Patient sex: F
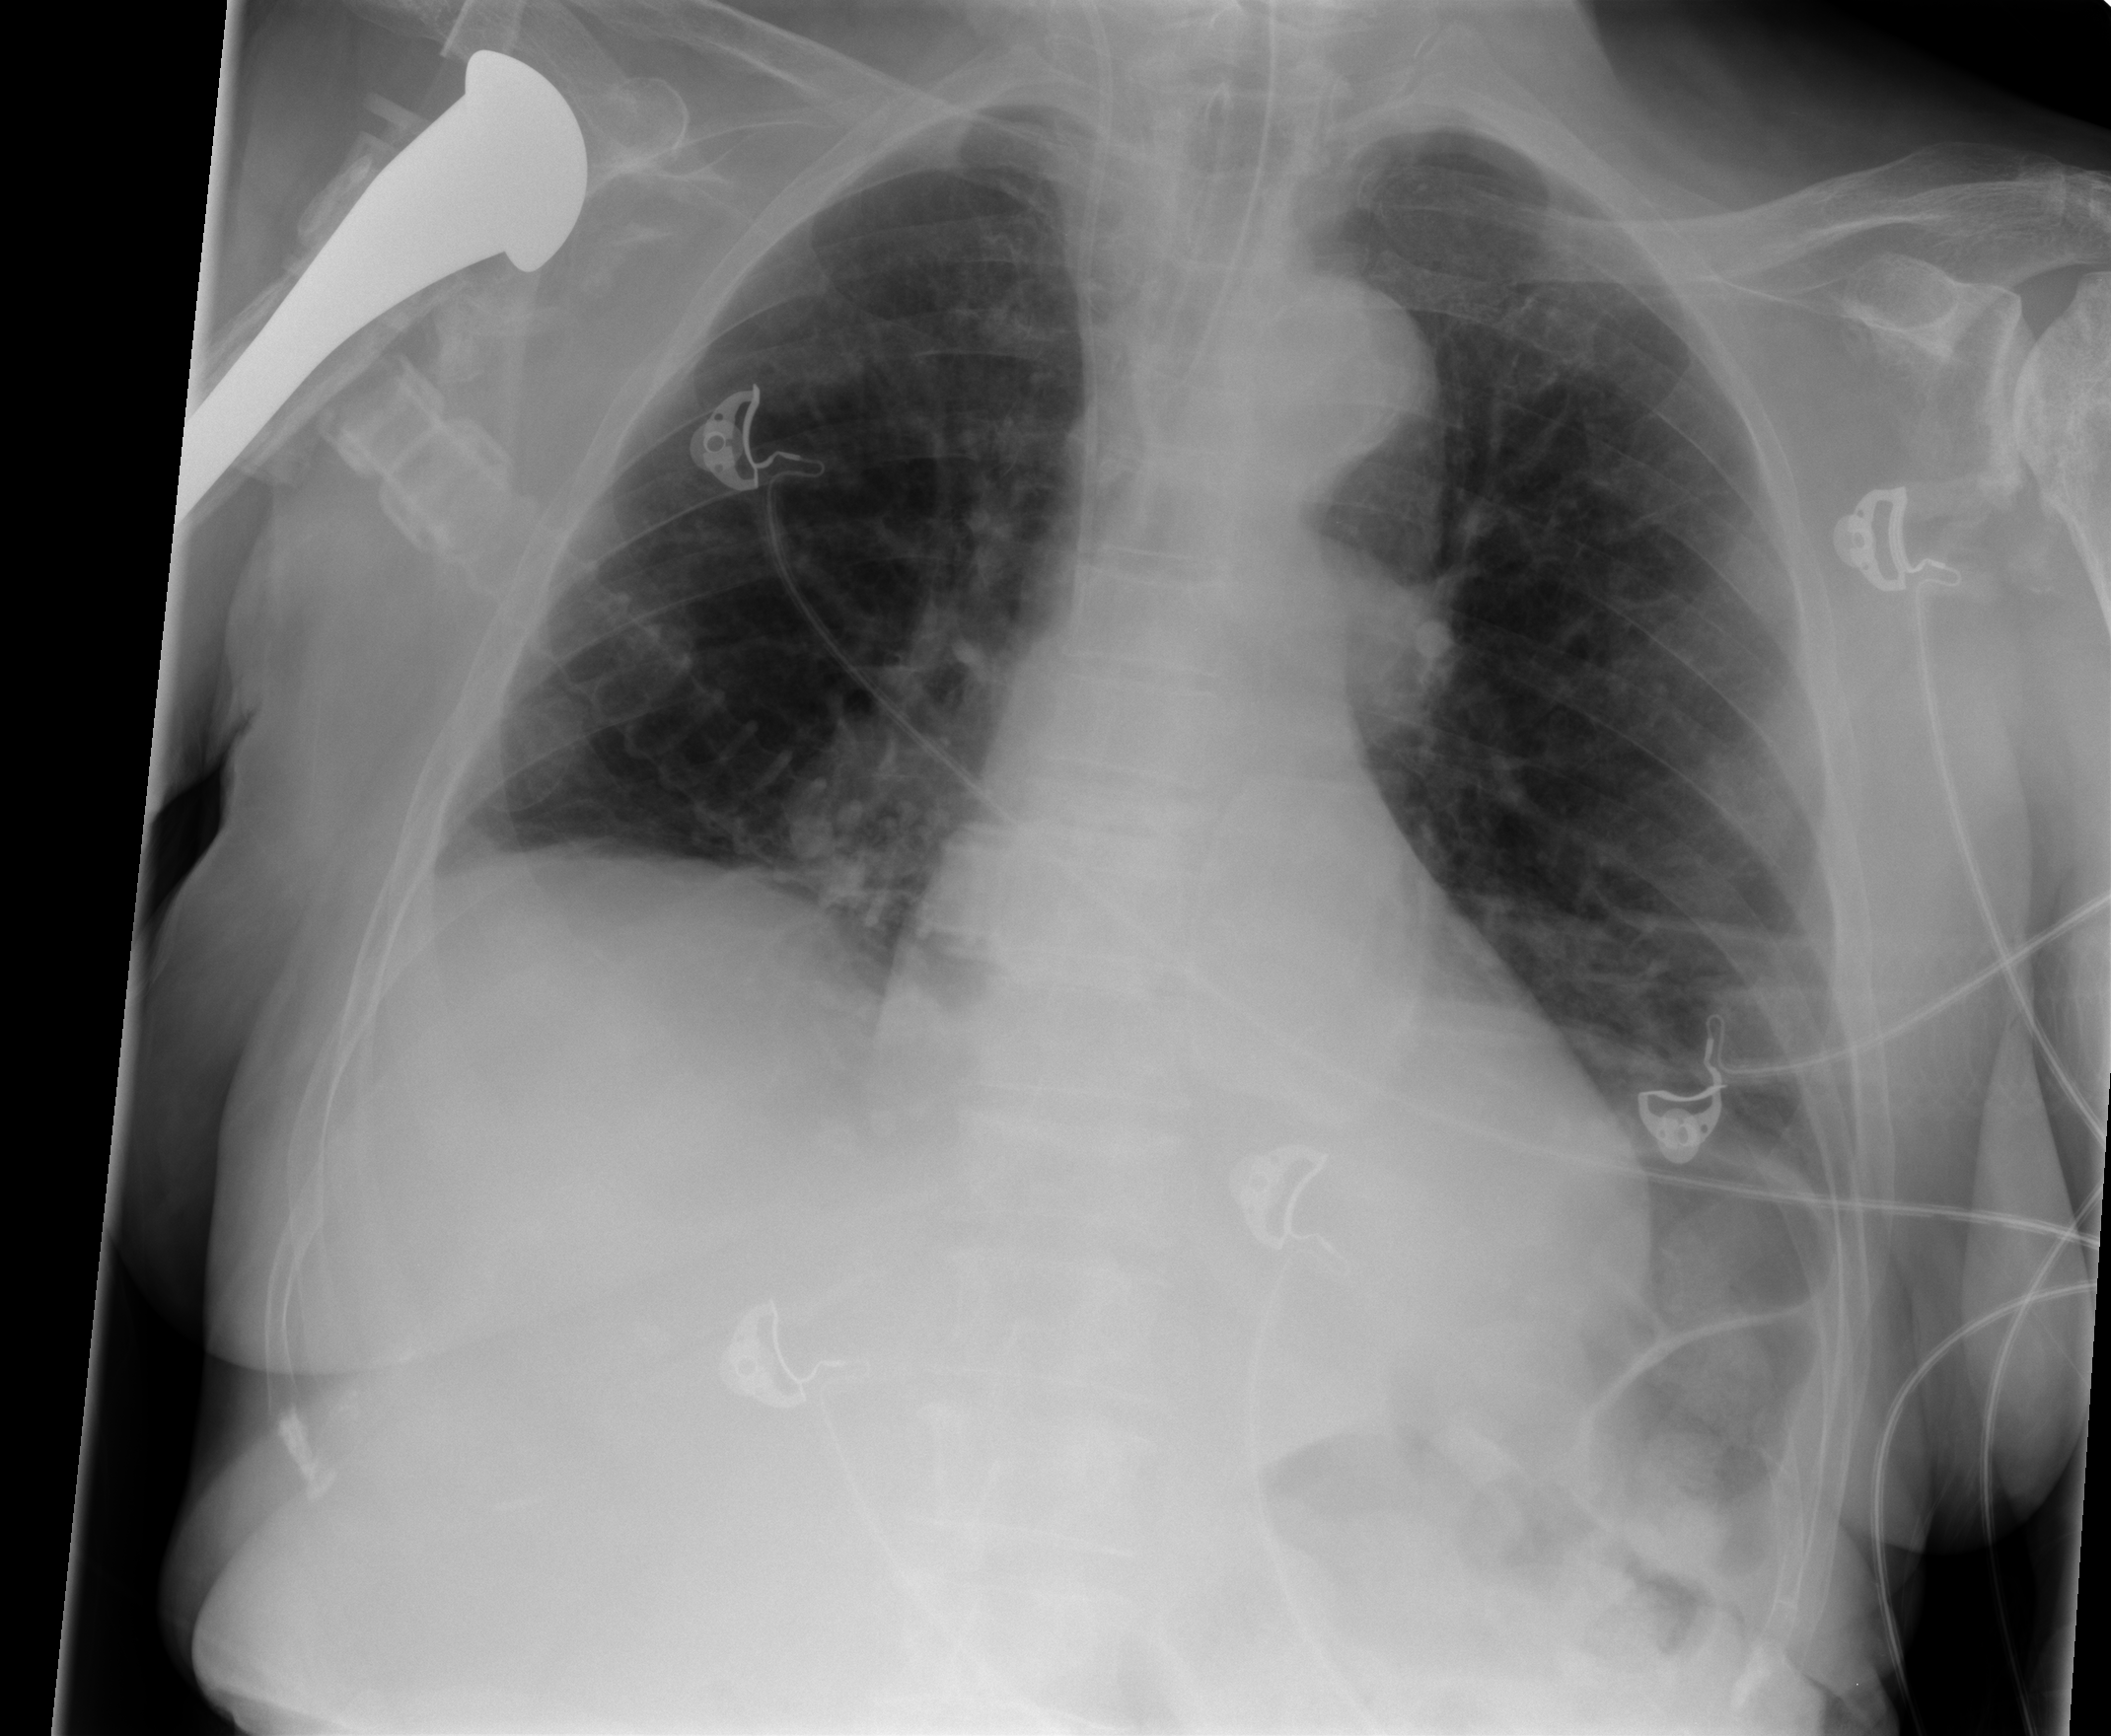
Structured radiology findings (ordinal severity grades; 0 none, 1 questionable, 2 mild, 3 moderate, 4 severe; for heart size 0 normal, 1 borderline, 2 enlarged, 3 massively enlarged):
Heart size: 2
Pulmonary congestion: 1
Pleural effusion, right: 1
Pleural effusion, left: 1
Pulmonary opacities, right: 0
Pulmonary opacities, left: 0
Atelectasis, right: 1
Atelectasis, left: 2